Question: Hey all here are my tables i have placed in a DIV for each.

The CSS code for this is:
'''
#PackageBG1 {
position:relative;
width:218px;
z-index:10;
top: 30px;
bottom: 0;
margin-left: 5px;
}
#PackageBG2 {
position:relative;
width:218px;
z-index:10;
top: 30px;
bottom: 0;
margin-left: 5px;
}
#PackageBG3 {
position:relative;
width:218px;
z-index:10;
top: 30px;
bottom: 0;
margin-left: 5px;
}
#PackageBG4 {
position:relative;
width:218px;
z-index:10;
top: 30px;
bottom: 0;
margin-left: 5px;
}
'''
The layout for the boxes are:
'''
<div id="PackageBG1">
<table id="PackageOne" border="0" cellpadding="0" cellspacing="0">
<tr>
<td width="0" rowspan="4">&nbsp;</td>
<td colspan="3">
<img src="images/mobileit-design-work-MOBILEITINC3_03.jpg" width="215" height="10" alt=""></td>
</tr>
<tr>
<td style="background-image: url(images/mobileit-design-work-MOBILEITINC3_11.jpg); background-repeat:repeat-y; background-position:left top;" width="3px"></td>
<td style="background-image: url(images/mobileit-design-work-MOBILEITINC3_12.jpg); background-repeat:no-repeat; background-color:#ececec;">
<div id="Package">
<div id="playIcon">
<img src="images/playIcon_53.png" width="28" height="24" />
</div>
<span class="packageTitle">Virtual Desktop</span>
<span class="packageTitle-sub">Standard Package 1</span>
</div>
<div class="packages-text"><p>
- Enter text here<br>
- About<br>
- Pkg<br>
- Enter text here<br>
- About<br>
- Pkg <br>
- Pkg <br>
- another<br>
- and another<br>
- Pkg <br>
- another<br>
- and another<br>
- another<br>
- and another<br>
- and again
</p></div>
<span class="packages-price">$29.95</span><span class="packages-text-bold"> /month</span><br>
</p>
<div id="Package-ON"><img src="images/ordernow_55.png" width="133" height="35"></div>
</td>
<td style="background-image: url(images/mobileit-design-work-MOBILEITINC3_13.jpg); background-repeat:repeat-y; background-position:right top;" width="3px"></td>
</tr>
<tr>
<td colspan="3">
<img src="images/mobileit-design-work-MOBILEITINC3_23.jpg" width="215" height="10" alt="">
</td>
</tr>
</table>
</div>
'''
I am trying to get the second table to align with both the left and right tables when it doesn't have as much text as the others do.
**Heres the JDFiddle link: <URL> **
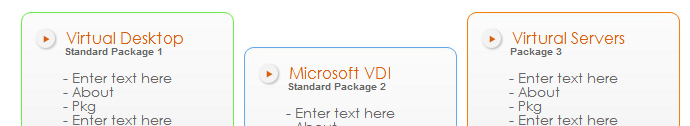
Answer: Give 'vertical-align:top' to your TD. Write like this:
'''
td,th {
vertical-align:top;
}
'''
Check this <URL>